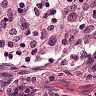
Metastatic tissue present: no